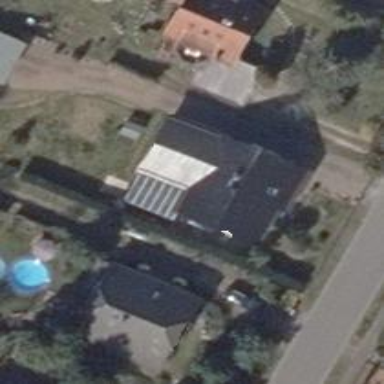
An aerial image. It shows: Simple house.